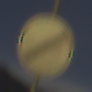
Verkehrszeichen: EndeSaemtlicherBegrenzungen
Umgebung: Outdoor, Nature
Tageszeit: Midday
Wetter: Clear
Licht: Natural
Jahreszeit: NotSpecified
Kontrast: HighContrast